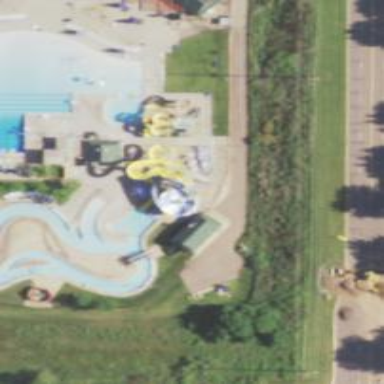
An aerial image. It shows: Water slide attraction.